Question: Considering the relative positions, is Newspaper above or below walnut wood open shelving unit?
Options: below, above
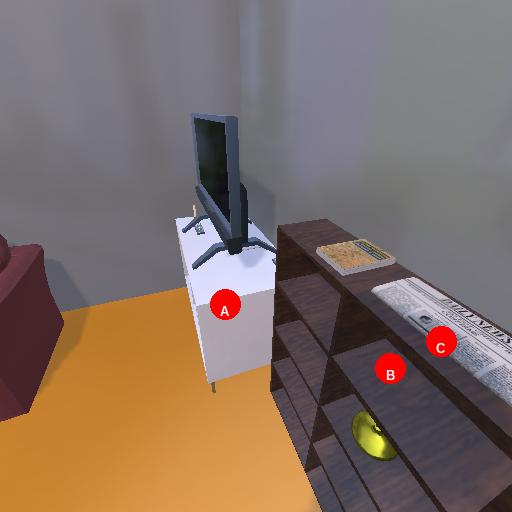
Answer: below